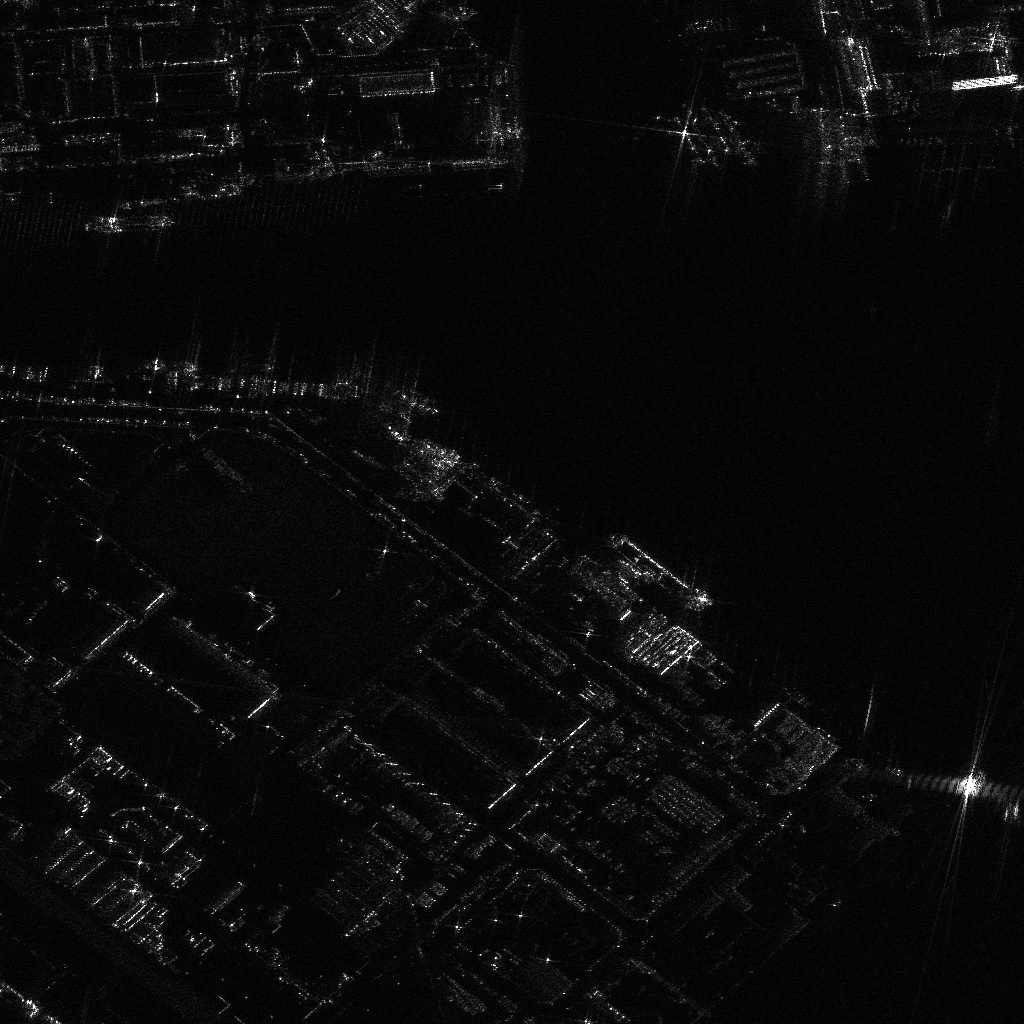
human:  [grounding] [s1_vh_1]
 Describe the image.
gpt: In the satellite image, there is  <ref>1 large container </ref> <box>[[-1, 98, 9, 100, 36]]</box> located at bottom left,  <ref>3 medium container </ref> <box>[[63, 13, 70, 14, 55], [66, 11, 72, 13, 55], [64, 12, 71, 13, 55]]</box> located at top,  <ref>1 medium container </ref> <box>[[68, 11, 75, 13, 55]]</box> located at top right,  <ref>1 medium dredger </ref> <box>[[8, 20, 16, 23, 1]]</box> located at top left,  <ref>1 large dredger </ref> <box>[[57, 55, 71, 57, 36]]</box> located at center.